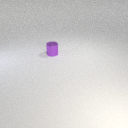
small purple metal cylinder